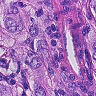
Metastatic tissue present: yes